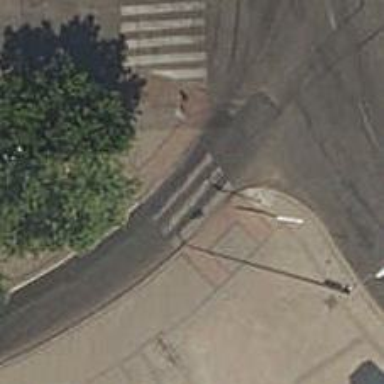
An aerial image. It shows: Uncontrolled crossing on the road.